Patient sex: M
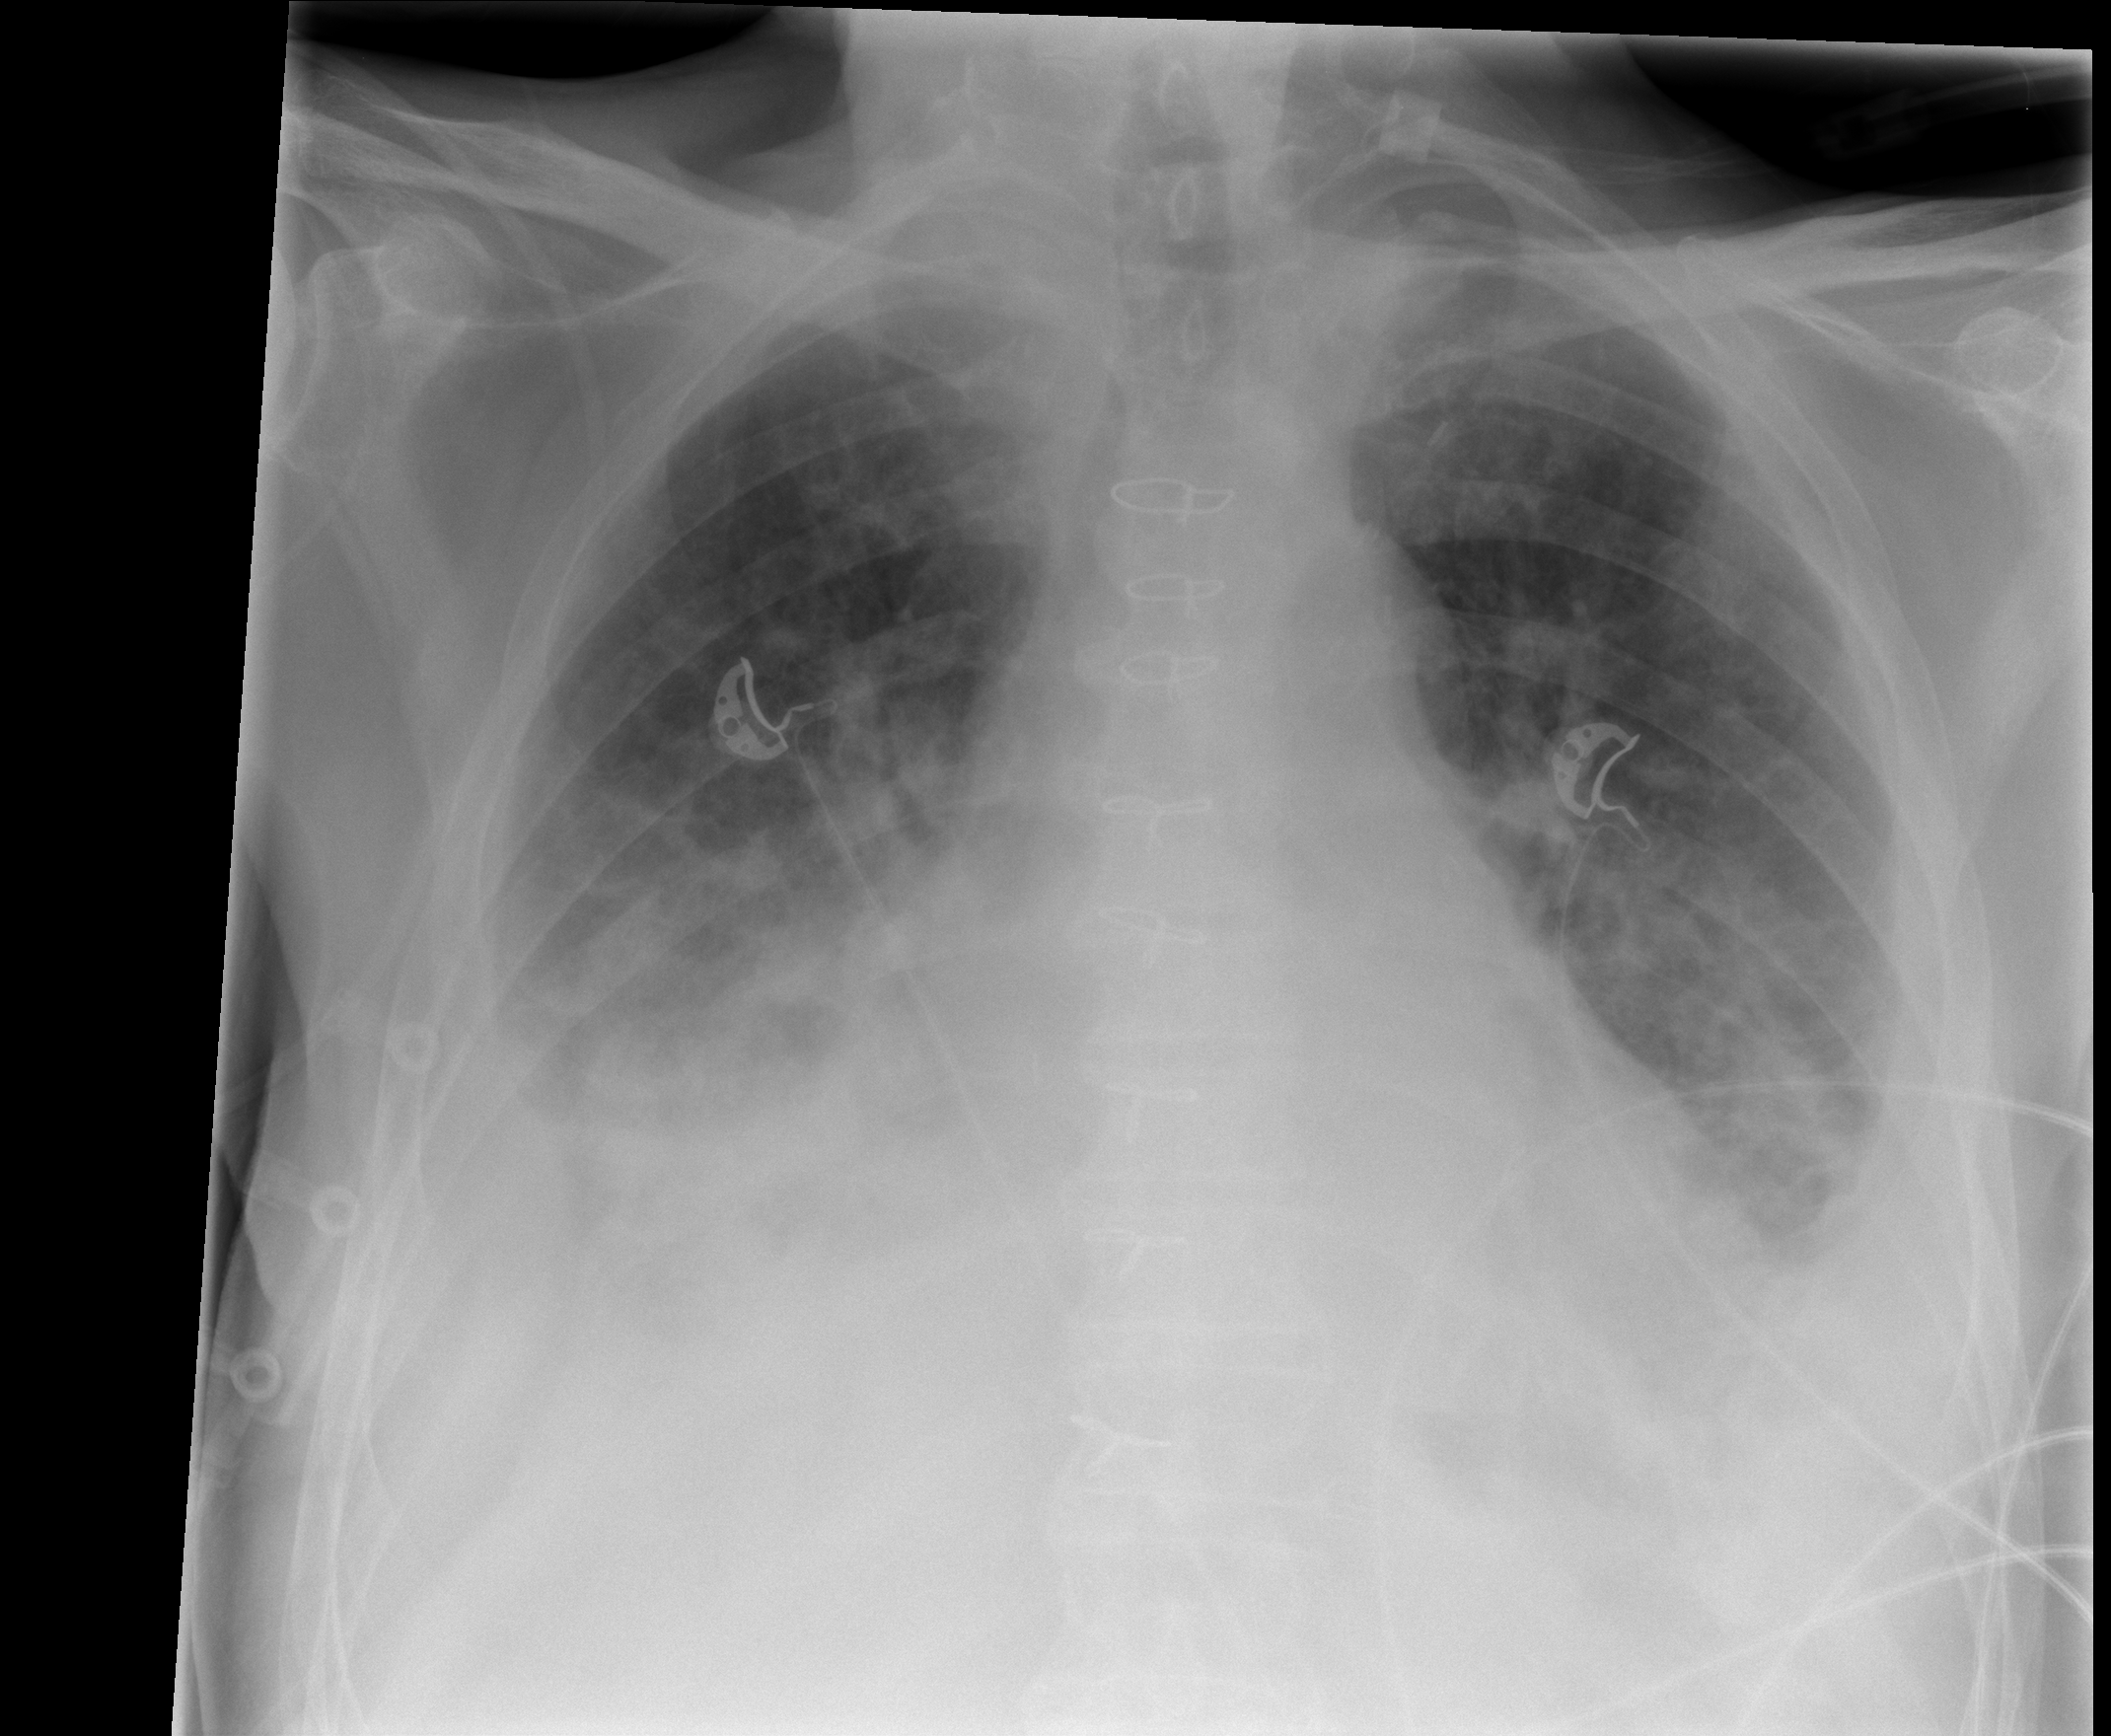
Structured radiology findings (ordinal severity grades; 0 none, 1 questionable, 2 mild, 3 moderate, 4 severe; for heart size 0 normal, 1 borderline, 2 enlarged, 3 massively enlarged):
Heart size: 2
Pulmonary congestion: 2
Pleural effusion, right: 3
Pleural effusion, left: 2
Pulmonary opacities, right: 3
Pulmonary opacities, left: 2
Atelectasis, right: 3
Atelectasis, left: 3